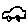
Label: car